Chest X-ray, AP view. Patient: 54 years old, sex M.
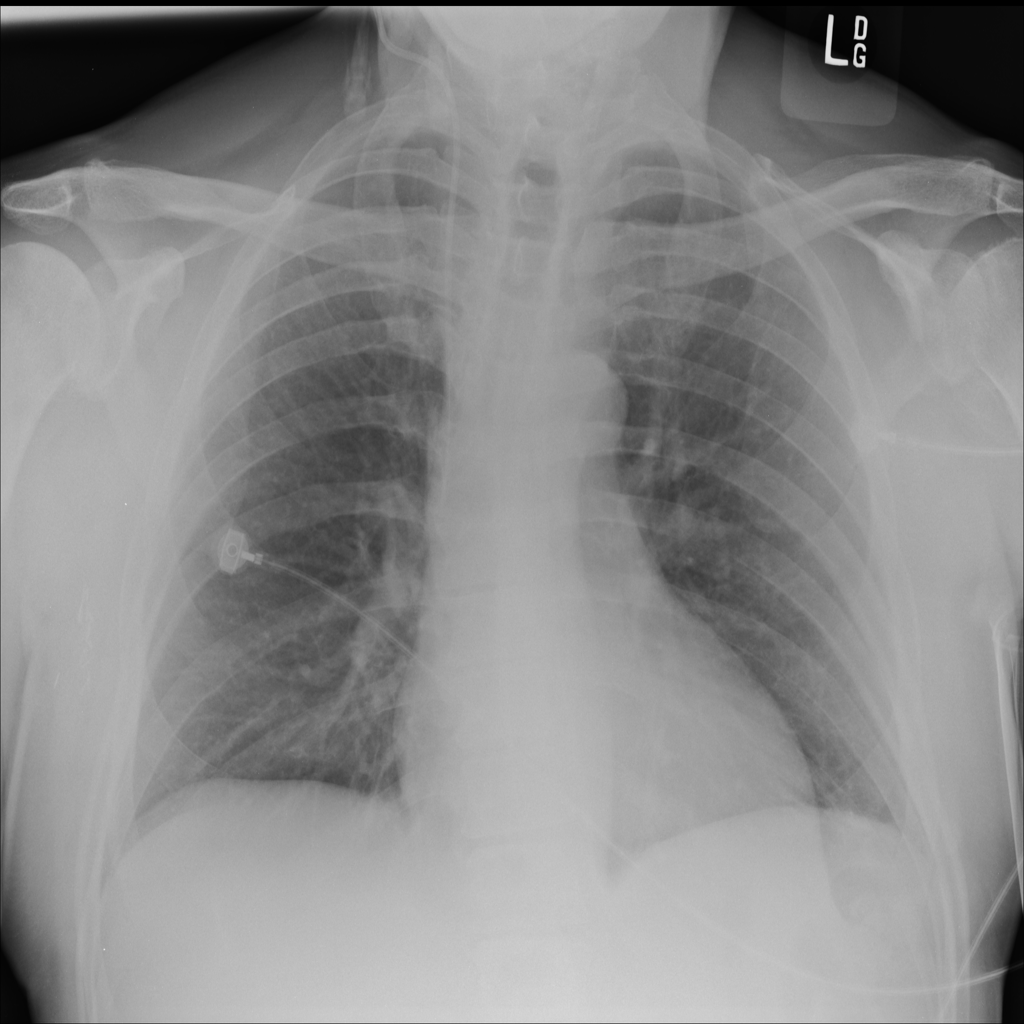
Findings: No Finding